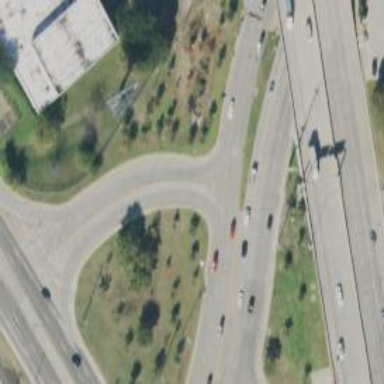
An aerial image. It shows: Secondary road with separate sidewalks.